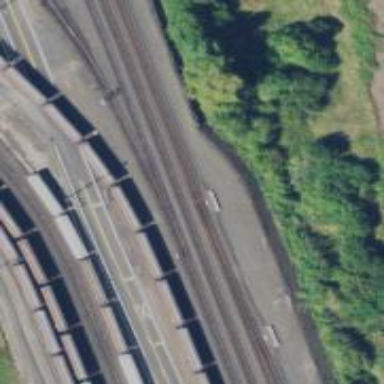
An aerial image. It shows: Railway siding with rails.